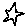
Label: star